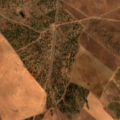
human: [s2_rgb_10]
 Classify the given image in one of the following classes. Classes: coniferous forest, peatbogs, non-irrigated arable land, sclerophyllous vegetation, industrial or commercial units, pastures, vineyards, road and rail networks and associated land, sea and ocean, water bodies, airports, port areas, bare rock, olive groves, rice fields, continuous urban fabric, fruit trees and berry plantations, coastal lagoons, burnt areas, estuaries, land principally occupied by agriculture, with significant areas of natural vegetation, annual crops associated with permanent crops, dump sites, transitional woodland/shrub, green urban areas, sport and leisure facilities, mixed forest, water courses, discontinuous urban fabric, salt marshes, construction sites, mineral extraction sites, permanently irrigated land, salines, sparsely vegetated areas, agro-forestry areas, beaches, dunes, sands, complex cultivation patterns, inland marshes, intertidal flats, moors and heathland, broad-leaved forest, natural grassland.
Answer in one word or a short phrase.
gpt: non-irrigated arable land, transitional woodland/shrub